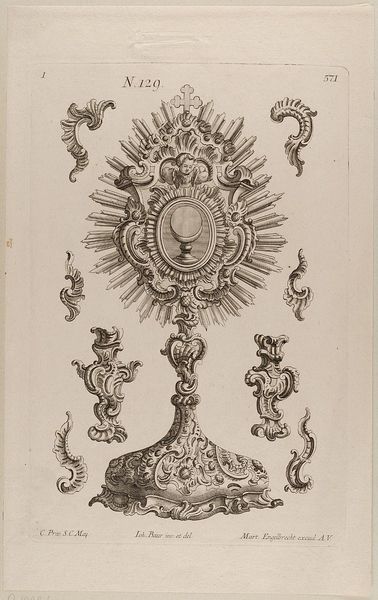
Titel: Monstranz
Künstler: Martin Engelbrecht
Standort: Hamburg
Institution: Museum für Kunst und Gewerbe Hamburg
Schlagwörter: fuß, lampe, ornament, barock, sockel, rokoko, engel, grafik, graphik, ornamente, fotografie, photographie, kreuz, strahlen, druckgraphik, druckgrafik, radierung, stich, strahl, entwurf, kunstgewerbe, monstranz, vegetabil, heilig, kunsthandwerk, schaft, reliquie, sakral, christi, rocaille, style, reproduktionen, goldschmiedearbeiten, ostensorium, industriedesign, druckerzeugnisse, 120, muschelwerk, ornamentstich, vorlageblätter, starhl